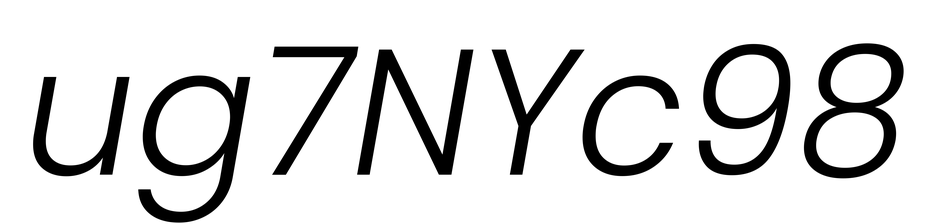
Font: Poppins-LightItalic